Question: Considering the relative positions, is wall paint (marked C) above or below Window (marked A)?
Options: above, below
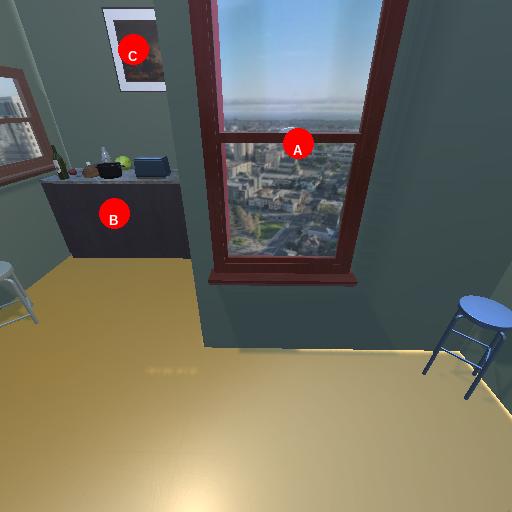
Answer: above